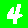
Digit: 4